Question: We are deeper into our project, and have set up a basic web application with eclipse. Whenever we attempt to run the server, we get a 404 error like the following

From my research, I have found I need some sort of web.xml file. Where should put this file what should be in it. How do I make it
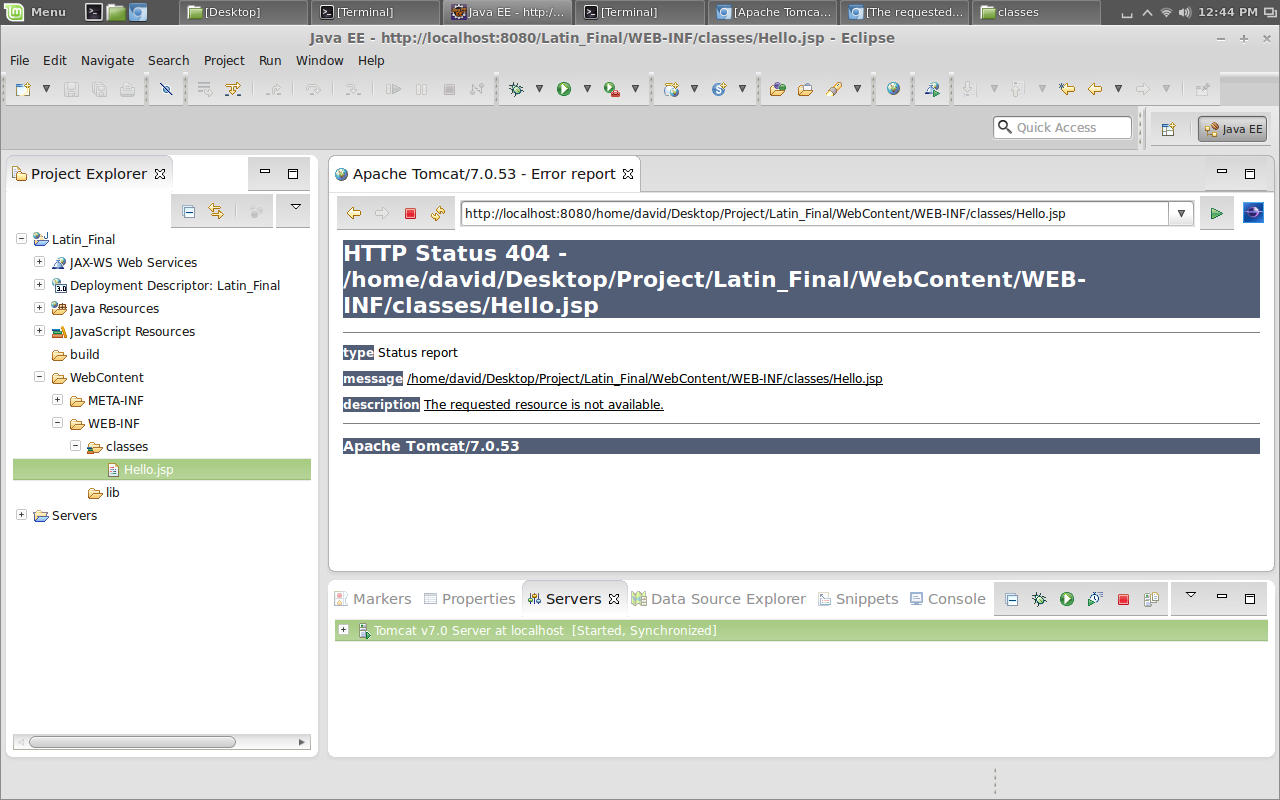
Answer: Your problem is your trying to access a resource within the WEB-INF folder, that is not allowed and that is the reason you have this error, you must put the jsp under the WebContent folder or any folder under the WebContent folder.
The WEB-INF\classes contains the .class files for your Java classes and it's not a good place to put any resource.
Since the 3.0 specification for servlets the web deployment descriptor (web.xml) is optional.
I hope this could help you to fix your problem